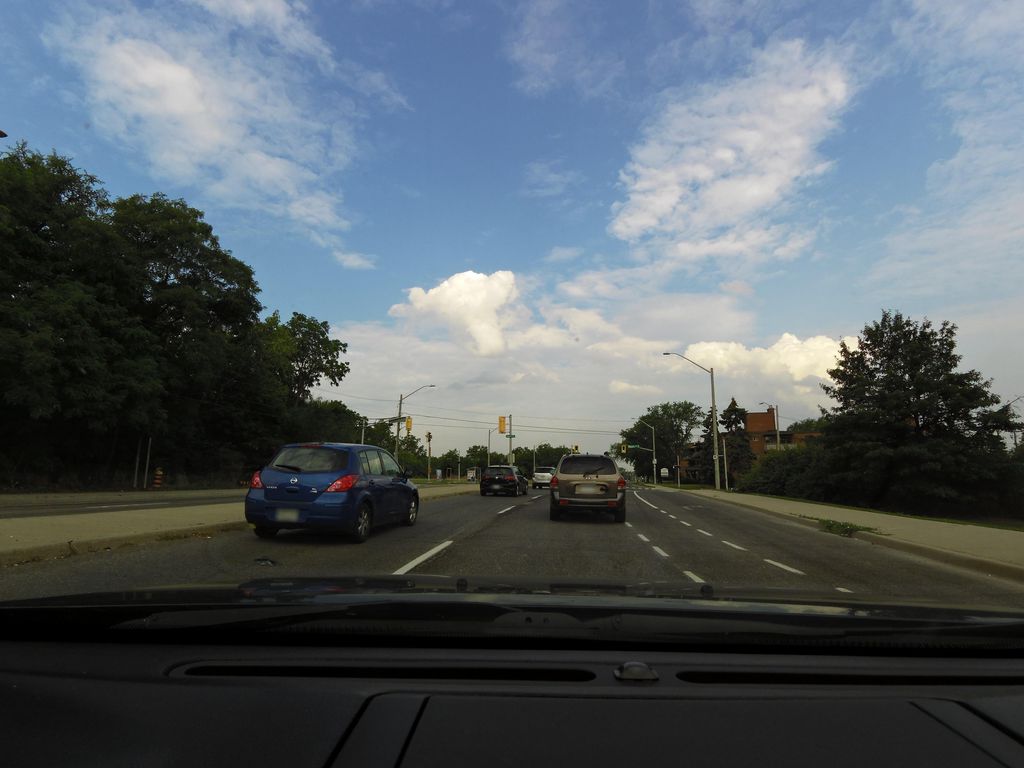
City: hamilton